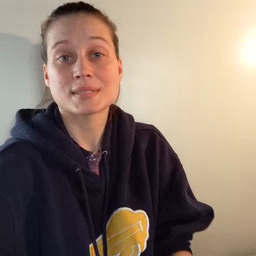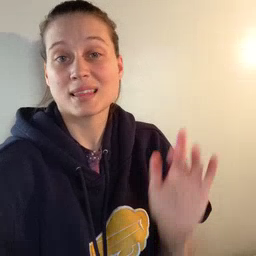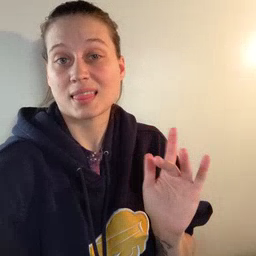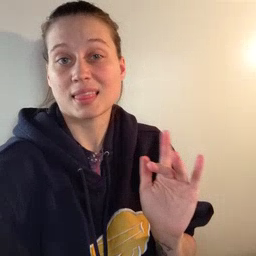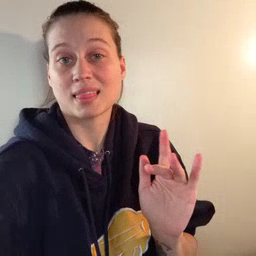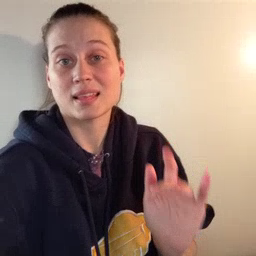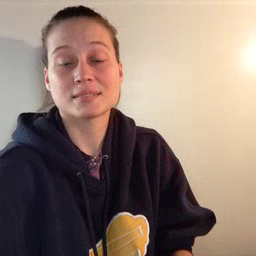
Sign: yucky